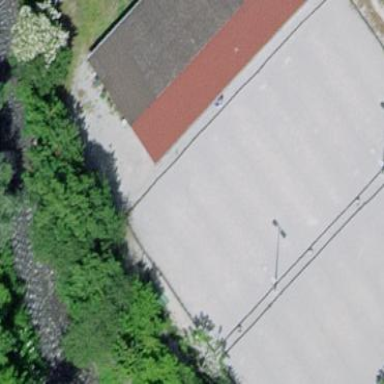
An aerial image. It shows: Boules pitch with fine gravel surface for leisure land.